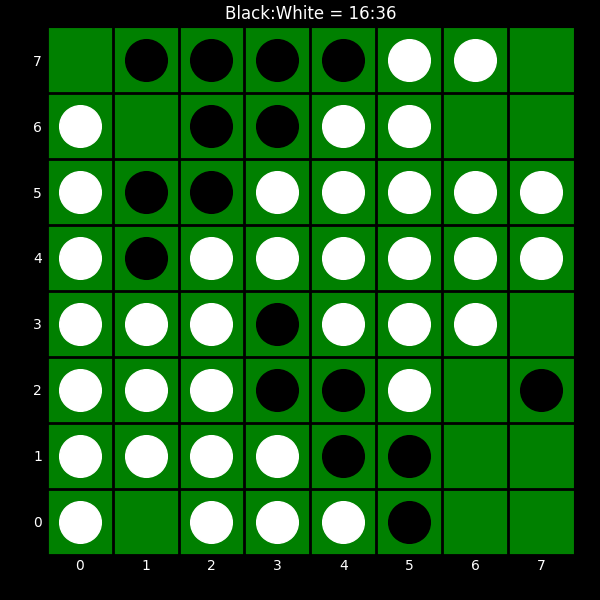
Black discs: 16
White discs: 36